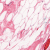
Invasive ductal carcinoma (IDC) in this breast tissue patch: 0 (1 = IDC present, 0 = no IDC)